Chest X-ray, AP view. Patient: 48 years old, sex F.
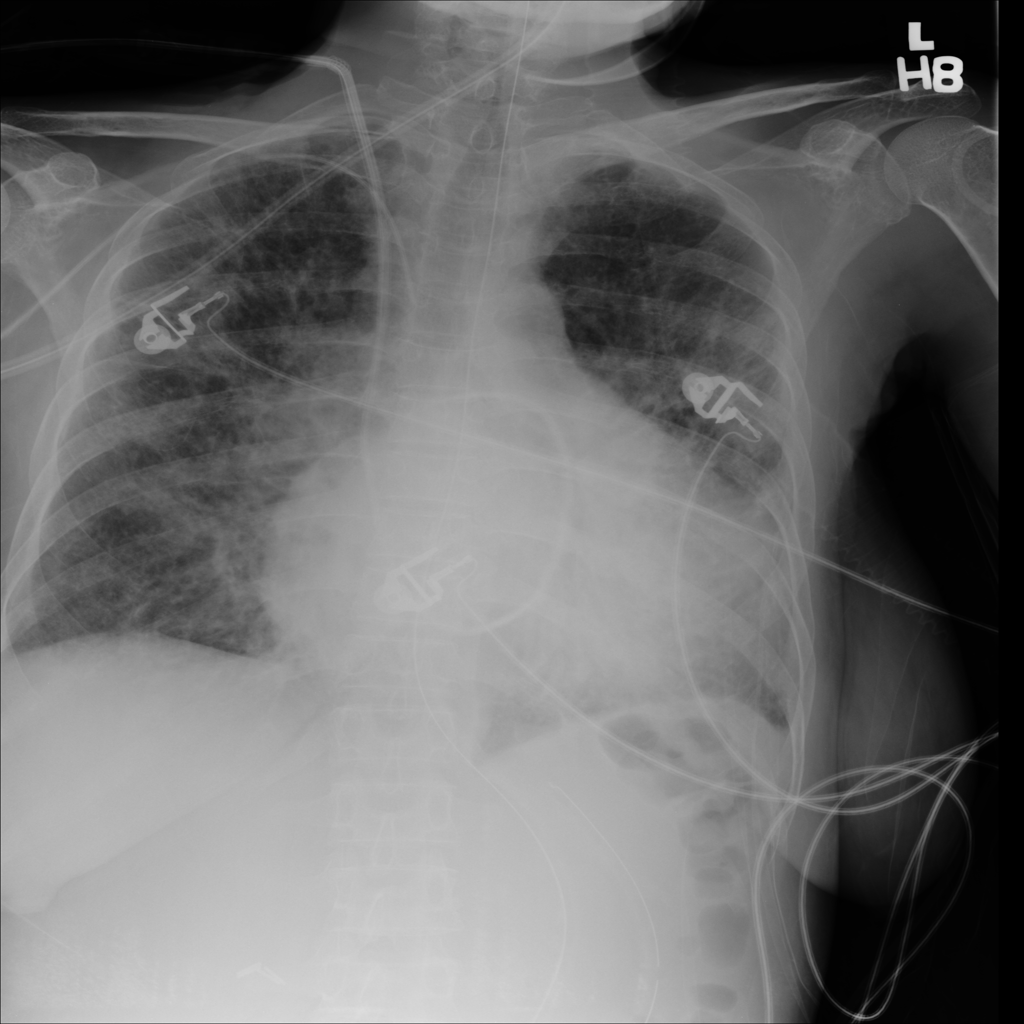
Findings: Cardiomegaly, Edema, Infiltration, Pneumonia